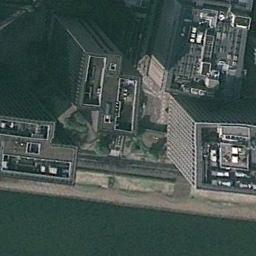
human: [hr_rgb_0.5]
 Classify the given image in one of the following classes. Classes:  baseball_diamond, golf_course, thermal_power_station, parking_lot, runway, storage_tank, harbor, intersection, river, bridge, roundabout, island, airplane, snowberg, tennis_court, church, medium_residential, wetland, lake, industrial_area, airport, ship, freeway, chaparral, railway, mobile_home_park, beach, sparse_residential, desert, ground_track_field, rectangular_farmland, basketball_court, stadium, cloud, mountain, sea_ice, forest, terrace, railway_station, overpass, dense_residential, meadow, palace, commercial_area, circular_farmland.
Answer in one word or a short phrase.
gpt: commercial_area